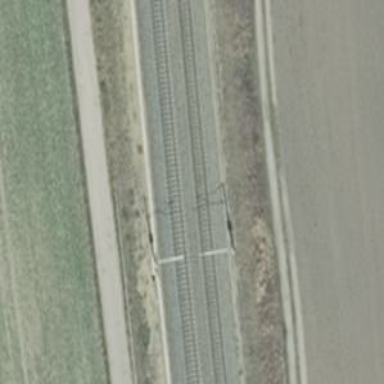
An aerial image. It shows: Railway milestone with catenary mast.